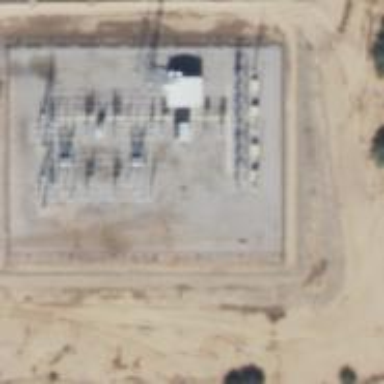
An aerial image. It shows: Switch for power supply.